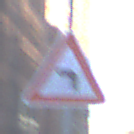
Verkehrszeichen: KurveLinks
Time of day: SunriseSunset
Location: Outdoor (Urban)
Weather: Clear
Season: NotSpecified
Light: Natural